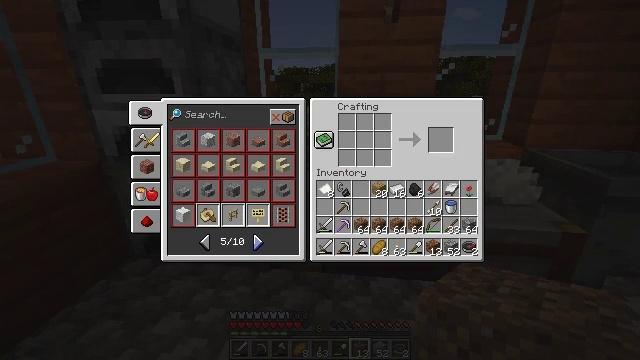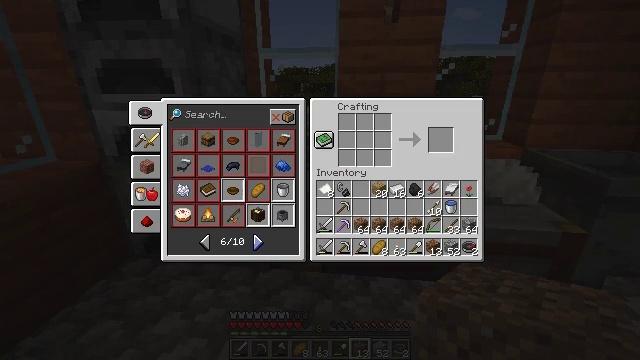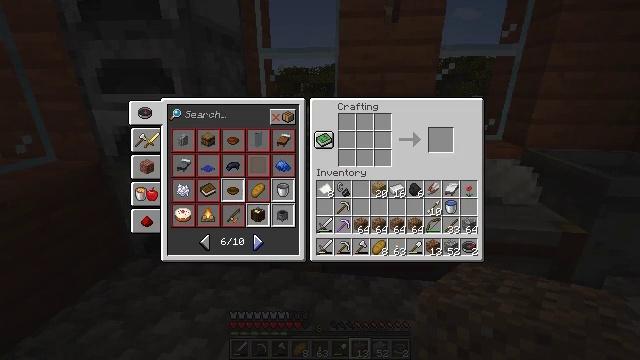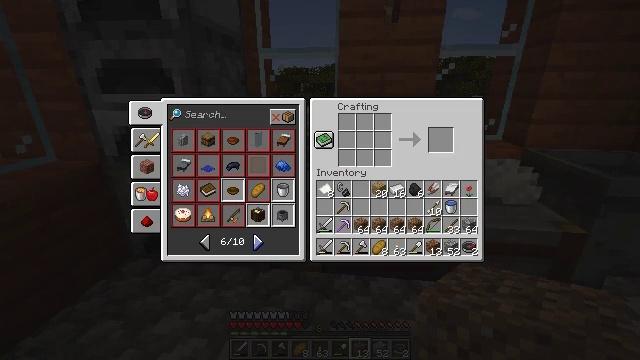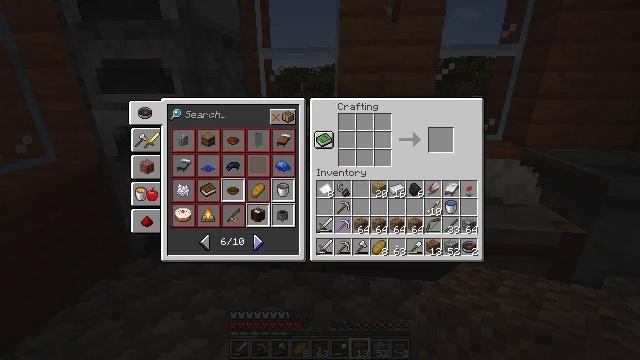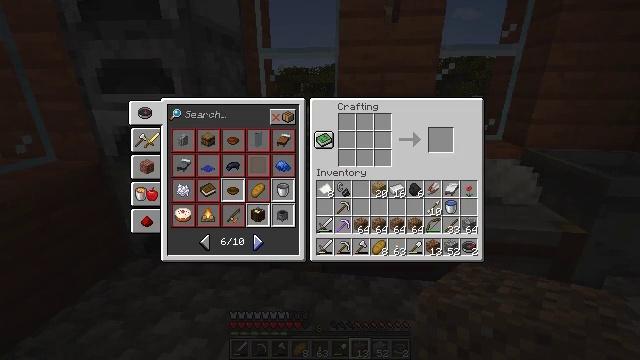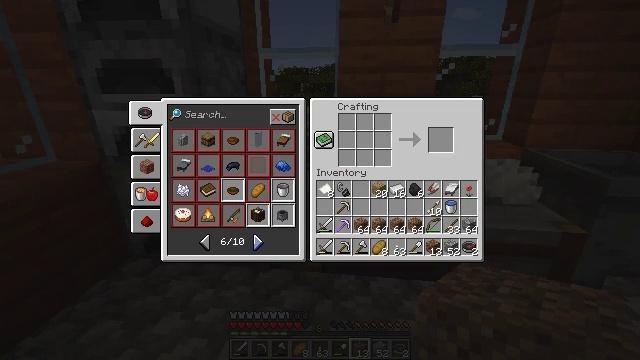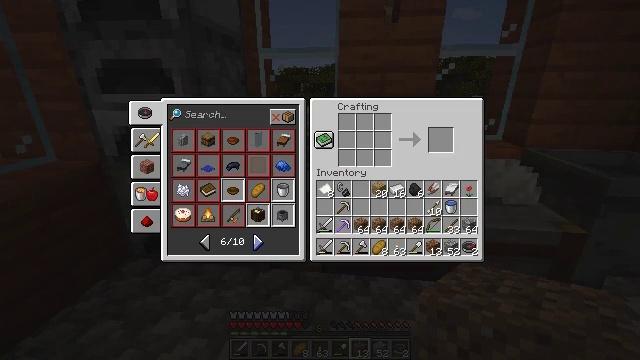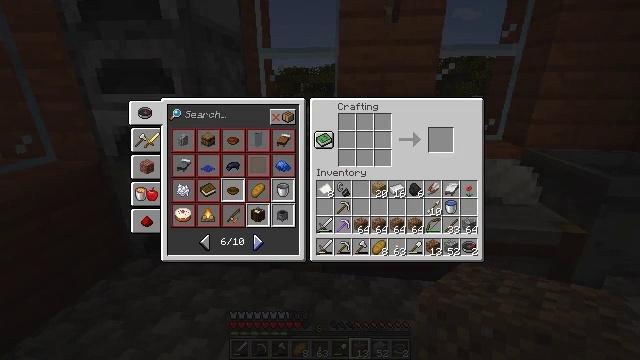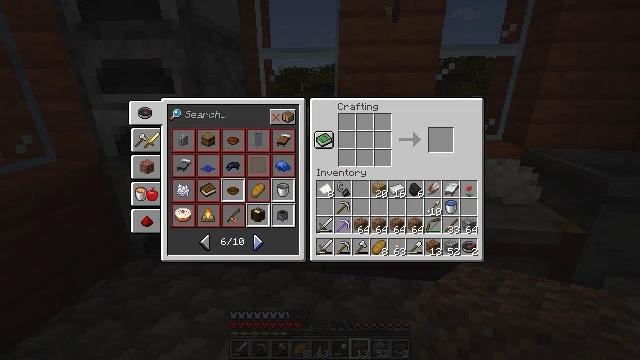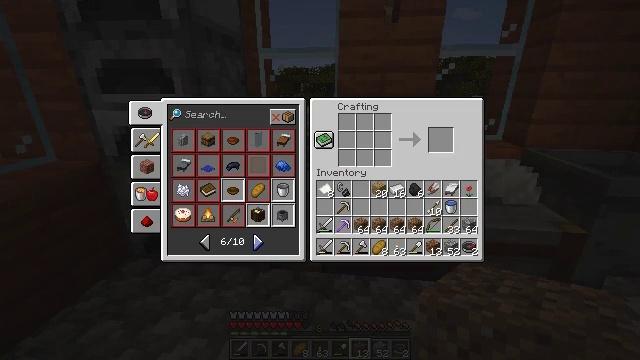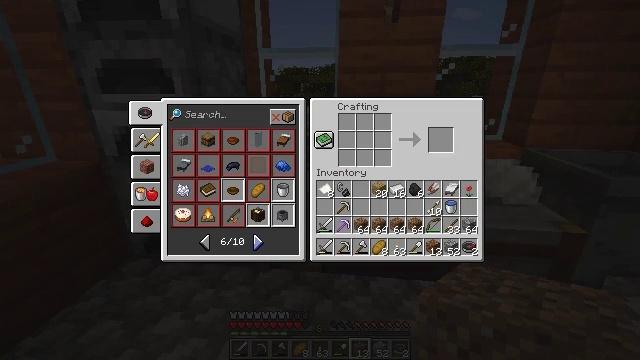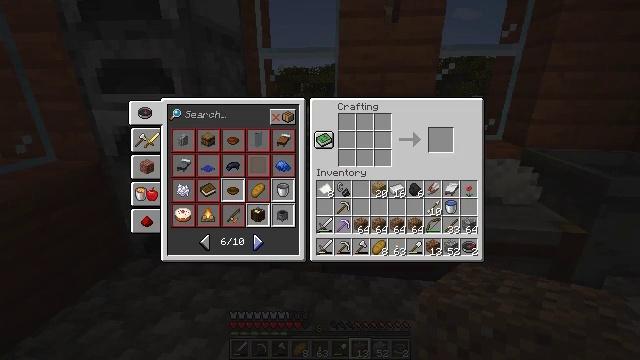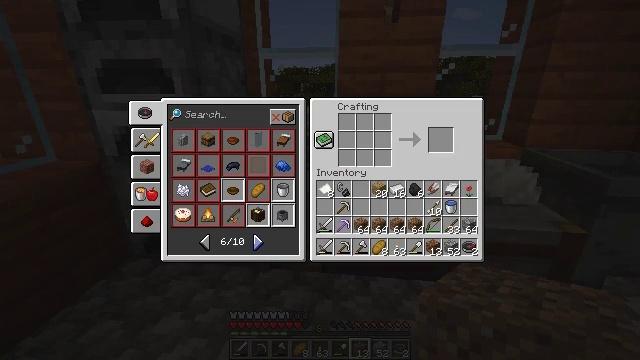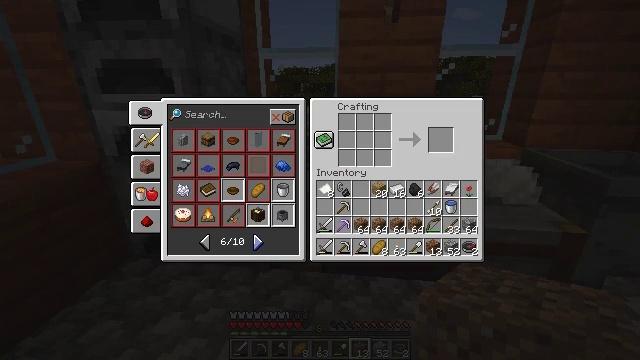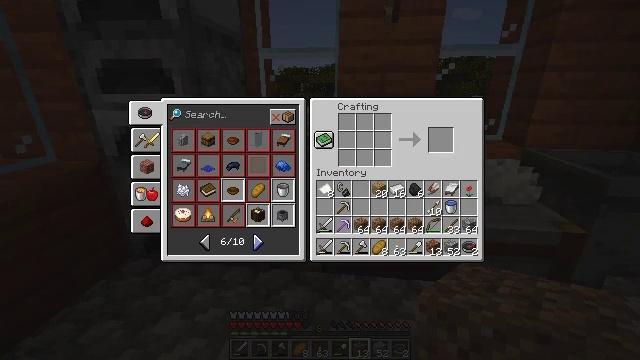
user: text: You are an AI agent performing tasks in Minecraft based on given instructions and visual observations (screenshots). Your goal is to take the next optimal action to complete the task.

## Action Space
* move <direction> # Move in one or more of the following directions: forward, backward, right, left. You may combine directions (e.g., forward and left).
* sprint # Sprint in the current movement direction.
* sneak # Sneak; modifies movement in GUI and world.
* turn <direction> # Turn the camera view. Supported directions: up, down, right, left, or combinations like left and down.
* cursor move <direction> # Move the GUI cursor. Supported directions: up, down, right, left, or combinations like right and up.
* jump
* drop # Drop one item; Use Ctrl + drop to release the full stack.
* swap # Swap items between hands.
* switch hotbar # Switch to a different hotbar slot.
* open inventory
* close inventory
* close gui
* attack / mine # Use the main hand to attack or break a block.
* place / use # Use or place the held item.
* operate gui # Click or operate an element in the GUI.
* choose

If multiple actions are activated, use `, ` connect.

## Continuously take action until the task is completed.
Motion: motion action
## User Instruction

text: To obtain a map, craft it using the right materials on a crafting table.
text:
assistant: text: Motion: attack / mine
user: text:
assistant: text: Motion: attack / mine
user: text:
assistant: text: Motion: attack / mine
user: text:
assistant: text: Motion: attack / mine
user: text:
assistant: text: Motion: no_op
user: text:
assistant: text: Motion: no_op
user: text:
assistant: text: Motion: no_op
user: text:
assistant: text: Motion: no_op
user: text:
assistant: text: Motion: no_op
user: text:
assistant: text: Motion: no_op
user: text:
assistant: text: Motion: no_op
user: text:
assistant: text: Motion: no_op
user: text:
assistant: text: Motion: no_op
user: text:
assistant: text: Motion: no_op
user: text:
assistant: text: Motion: no_op
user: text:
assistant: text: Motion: no_op
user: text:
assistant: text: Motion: no_op
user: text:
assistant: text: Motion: no_op
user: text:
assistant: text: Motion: no_op
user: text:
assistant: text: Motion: no_op
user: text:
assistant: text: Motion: no_op
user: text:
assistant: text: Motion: no_op
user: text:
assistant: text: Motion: no_op
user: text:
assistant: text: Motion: no_op
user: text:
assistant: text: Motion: no_op
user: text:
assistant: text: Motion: no_op
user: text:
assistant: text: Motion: attack / mine
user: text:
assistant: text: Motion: attack / mine
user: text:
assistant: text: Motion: attack / mine
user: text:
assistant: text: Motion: no_op